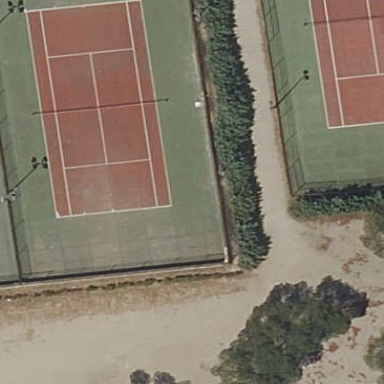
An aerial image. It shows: Tennis court on pitch.